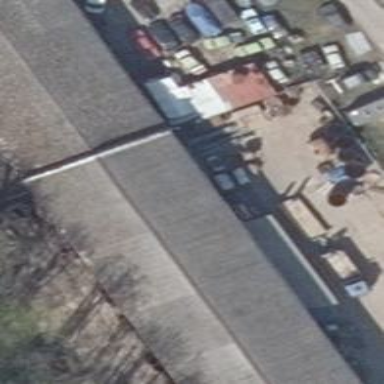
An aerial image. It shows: Commercial building with gabled roof.